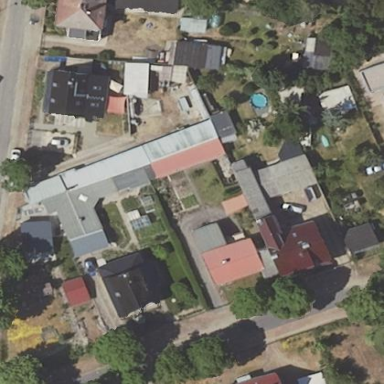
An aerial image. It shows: Shed building.